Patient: sex M, age 64
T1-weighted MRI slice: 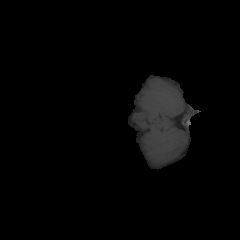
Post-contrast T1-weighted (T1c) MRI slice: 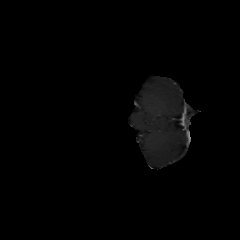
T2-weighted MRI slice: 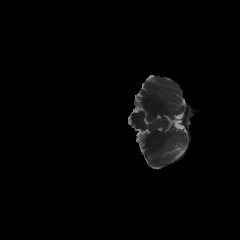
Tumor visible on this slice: no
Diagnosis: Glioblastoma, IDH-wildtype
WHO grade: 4